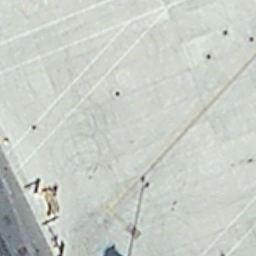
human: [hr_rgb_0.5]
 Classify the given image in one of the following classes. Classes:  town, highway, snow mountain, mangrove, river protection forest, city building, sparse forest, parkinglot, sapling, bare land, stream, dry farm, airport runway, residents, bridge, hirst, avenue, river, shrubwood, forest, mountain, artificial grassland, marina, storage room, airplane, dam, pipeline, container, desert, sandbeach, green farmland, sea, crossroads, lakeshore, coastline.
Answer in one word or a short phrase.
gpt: airport runway